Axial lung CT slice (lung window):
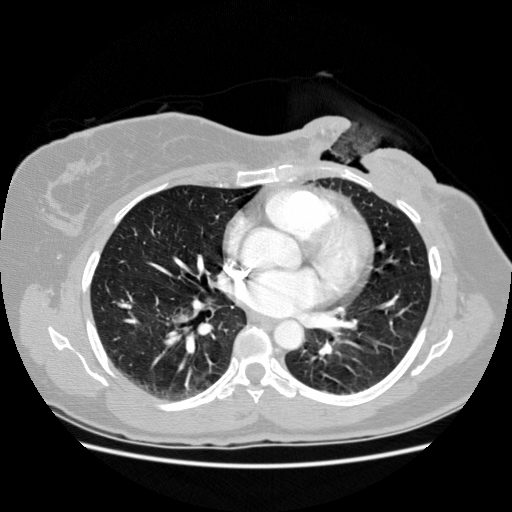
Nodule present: no